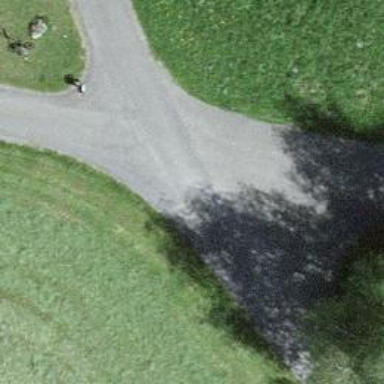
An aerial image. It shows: Service road with paved surface.